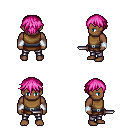
a pixel art fantasy rpg character, male body template, human, dark skin, leather chest armor, metal pants, pink short bangs hairstyle, white cloth bracers, dagger, four views (front, back, left, right), 2x2 character sprite sheet, small pixel art, hard edges, no anti-aliasing